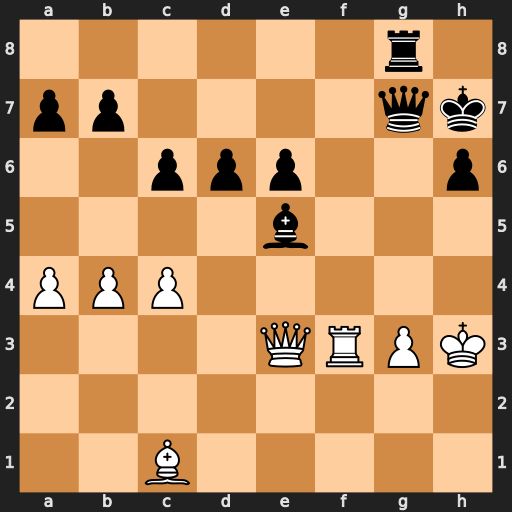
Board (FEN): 6r1/pp4qk/2ppp2p/4b3/PPP5/4QRPK/8/2B5
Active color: w
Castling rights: -
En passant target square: -
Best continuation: Rf7 Kh8 Rxg7